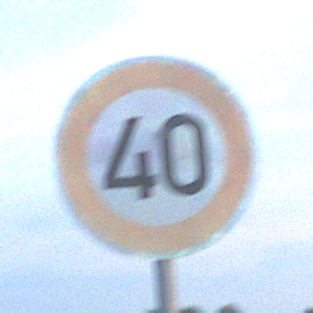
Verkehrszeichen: Geschwindigkeit40
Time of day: SunriseSunset
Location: Outdoor (Nature)
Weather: PartlyCloudy
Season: NotSpecified
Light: Natural